高三 · 度量几何学
如图, 圆内接四边形 $\mathrm{ABCD}$ 的一组对边 $\mathrm{AD}, \mathrm{BC}$ 的延长线交于点 $\mathrm{P}$, 对角线 $\mathrm{AC}$ 和 $\mathrm{BD}$ 交于点 $\mathrm{Q}$,则图中共有相似三角形的对数为 ( )

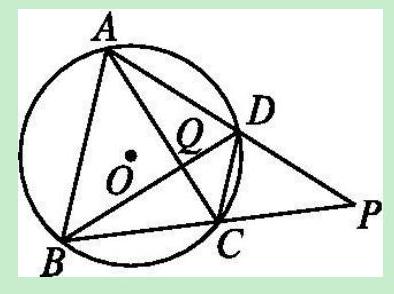
A. 4
B. 3
C. 2
D. 1
答案: A
解析: 解答: 利用圆周角和圆内接四边形的性质, 可得 $\triangle P C D \sim \triangle P A B, \triangle Q C D \sim \triangle Q B A, \triangle A Q D$ $\sim \triangle \mathrm{BQC}, \triangle \mathrm{PAC} \sim \triangle \mathrm{PBD}$, 因此共有 4 对.

分析: 本题主要考查了圆内接四边形的性质与判断定理, 解决问题的关键是根据圆内接四边形的性质与判断定理分析即可